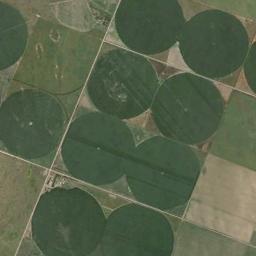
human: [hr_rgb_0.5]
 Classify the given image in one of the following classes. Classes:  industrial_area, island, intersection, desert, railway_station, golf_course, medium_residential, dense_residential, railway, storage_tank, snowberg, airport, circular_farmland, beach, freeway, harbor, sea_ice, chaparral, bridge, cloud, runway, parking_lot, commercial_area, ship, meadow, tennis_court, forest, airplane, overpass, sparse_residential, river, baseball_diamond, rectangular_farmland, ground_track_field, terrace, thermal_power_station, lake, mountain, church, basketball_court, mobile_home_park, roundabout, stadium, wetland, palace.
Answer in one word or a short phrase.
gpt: circular_farmland